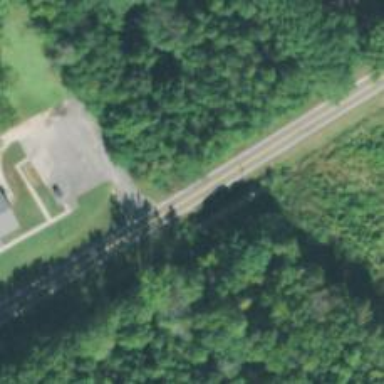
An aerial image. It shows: Secondary road.